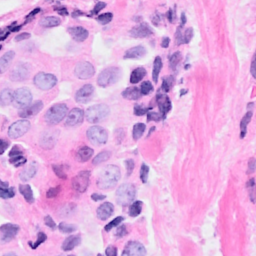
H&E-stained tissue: Breast